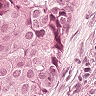
Metastatic tissue present: yes